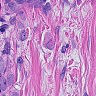
Metastatic tissue present: yes